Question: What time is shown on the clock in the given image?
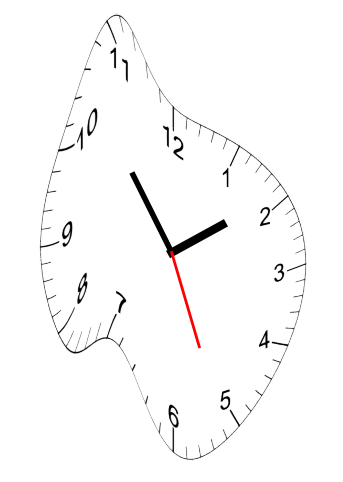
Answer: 01:53:26